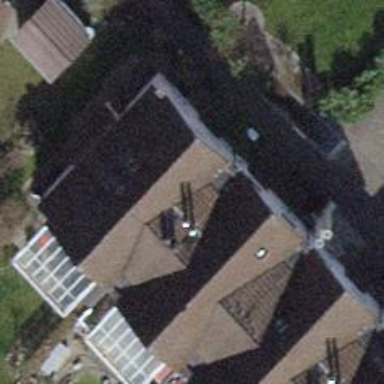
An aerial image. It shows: Terrace building.